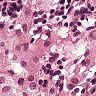
Metastatic tissue present: yes